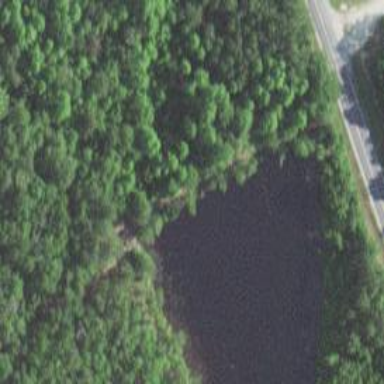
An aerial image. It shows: Reservoir area.